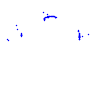
Particle: kaon